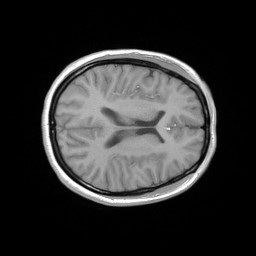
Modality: FLASH
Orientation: axial
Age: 27
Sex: female
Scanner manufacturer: siemens
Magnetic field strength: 3 T
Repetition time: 0.245 s
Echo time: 0.0026 s